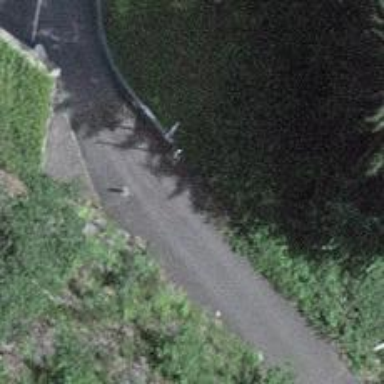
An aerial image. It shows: Lift gate barrier.